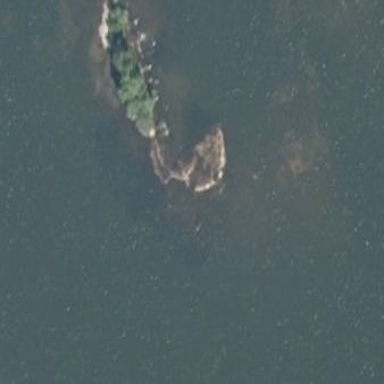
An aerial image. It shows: Islet.